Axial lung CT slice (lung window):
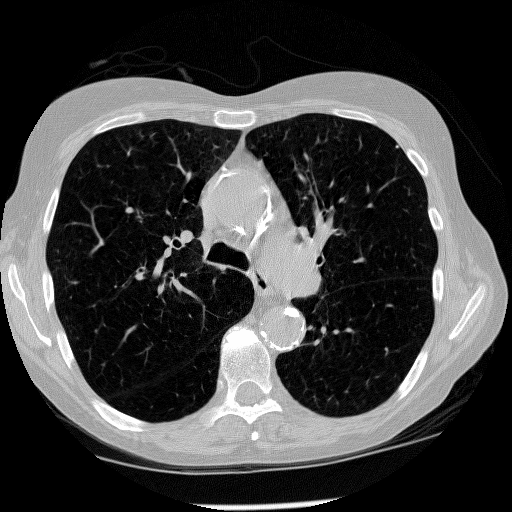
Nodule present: no